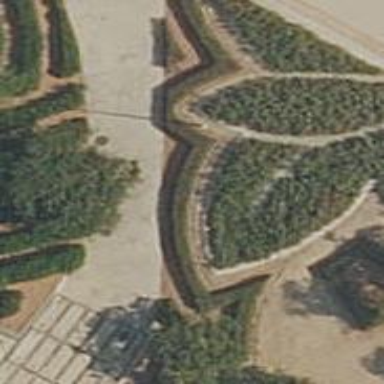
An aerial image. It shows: Hedge acting as barrier.